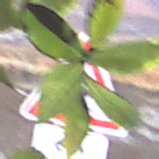
Verkehrszeichen: SchleuderOderRutschgefahr
Zusatzzeichen unten: RichtungsangabeDurchPfeile2
Umgebung: Outdoor, Nature
Tageszeit: Dusk
Wetter: Clear
Licht: Natural
Jahreszeit: NotSpecified
Kontrast: LowContrast